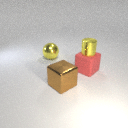
large brown metal cube in front of large yellow metal sphere